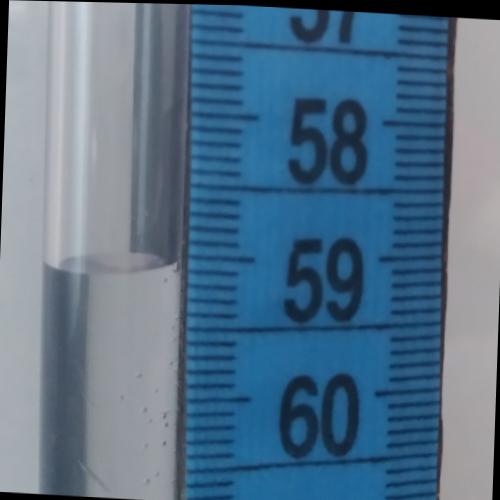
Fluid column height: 59.1 cm